Aerial crown-view tile of a tropical tree (Barro Colorado Island, Panama), acquired 20250715:
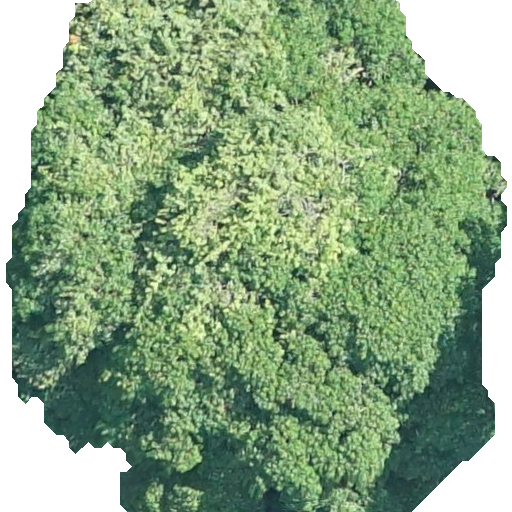
Species: Hura crepitans
GBIF accepted scientific name: Hura crepitans
Crown area: 341.485 m²